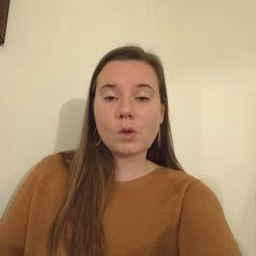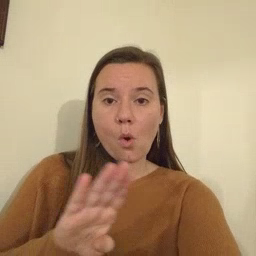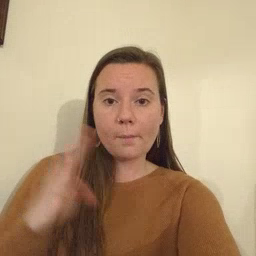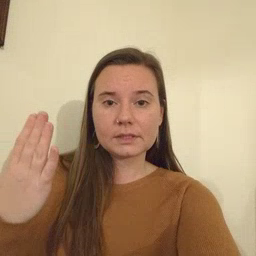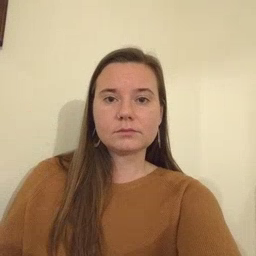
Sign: open